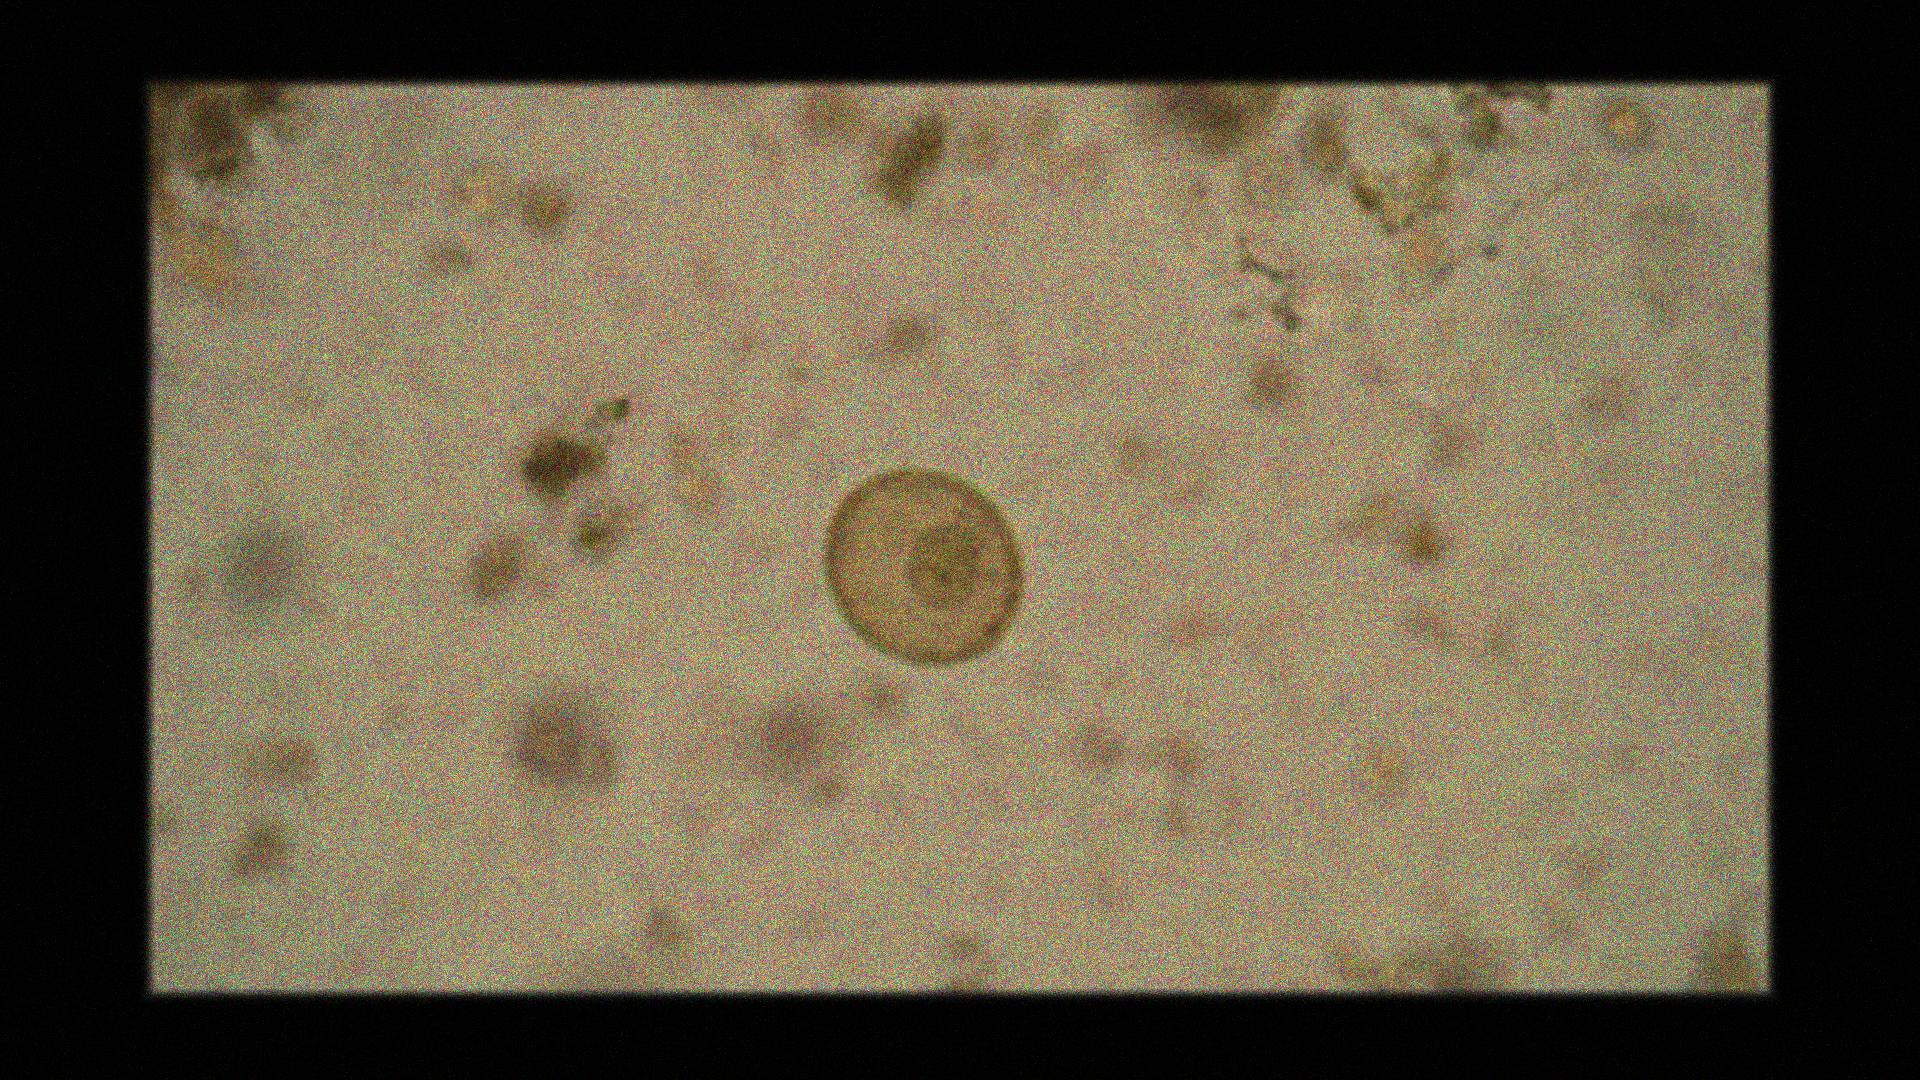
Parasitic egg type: Hymenolepis diminuta